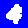
Digit: 4